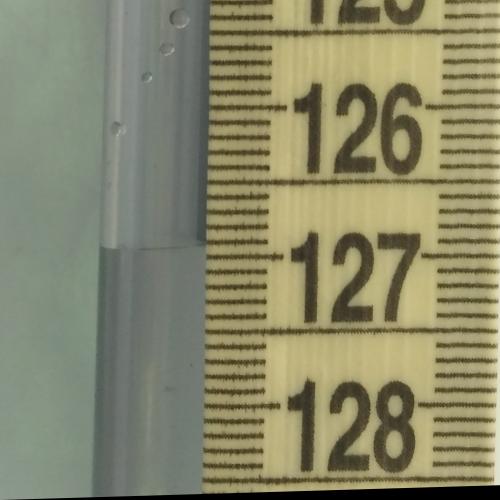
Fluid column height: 126.9 cm